Field crop: tomato
Growth stage: 1
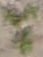
Species: portulaca